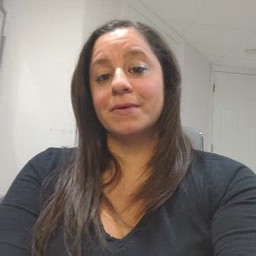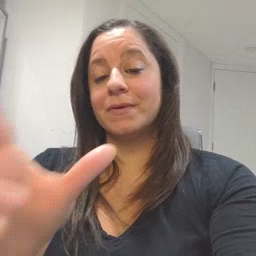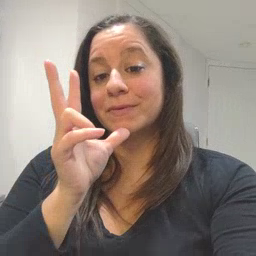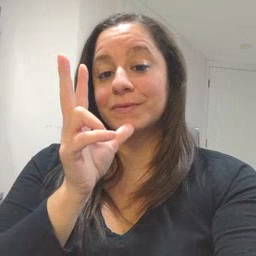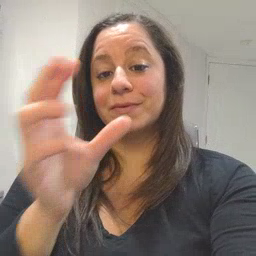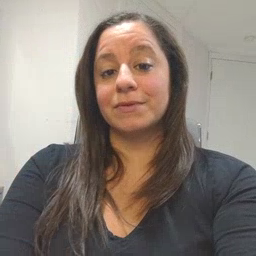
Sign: hen